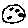
Label: moon